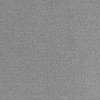
Atmospheric dust classification: dusty